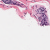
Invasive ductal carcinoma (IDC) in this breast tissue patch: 0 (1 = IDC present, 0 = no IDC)